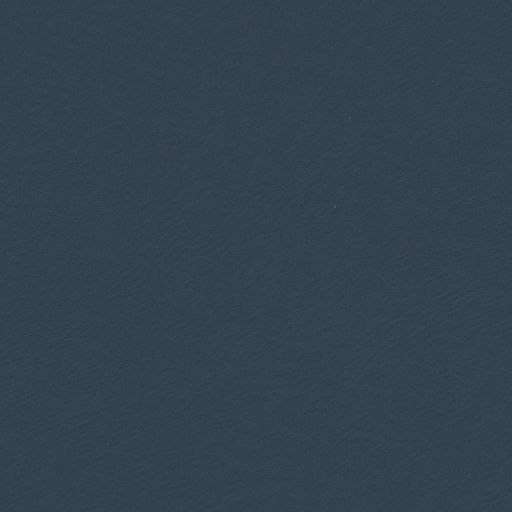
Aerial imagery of bar in Massachusetts named Graves Ledge containing only open water